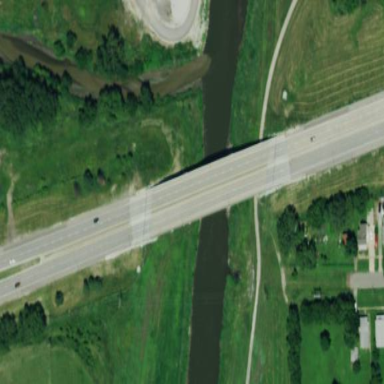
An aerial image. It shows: Man-made bridge.